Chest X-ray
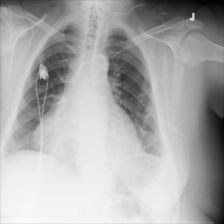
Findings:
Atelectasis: negative
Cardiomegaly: positive
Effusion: positive
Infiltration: negative
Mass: negative
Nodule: negative
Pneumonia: negative
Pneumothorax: negative
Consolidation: negative
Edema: negative
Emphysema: negative
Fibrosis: negative
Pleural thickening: negative
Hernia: negative